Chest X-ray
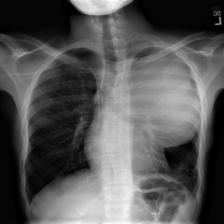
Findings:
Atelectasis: negative
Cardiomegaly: negative
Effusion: negative
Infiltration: negative
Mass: negative
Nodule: negative
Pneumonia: negative
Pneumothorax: negative
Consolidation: negative
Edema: negative
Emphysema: negative
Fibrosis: negative
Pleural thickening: negative
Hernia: negative